Interaction volume radius: 5 \u00c5
Interaction volume height: 40 \u00c5
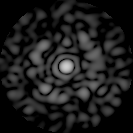
Disorder parameter: 0.8254